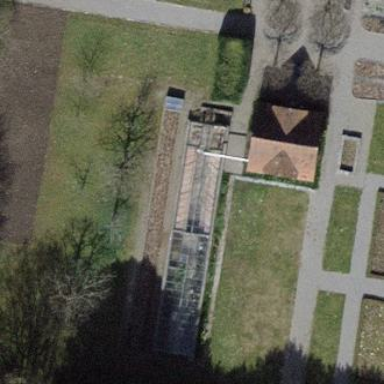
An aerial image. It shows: Area dedicated to greenhouse horticulture.